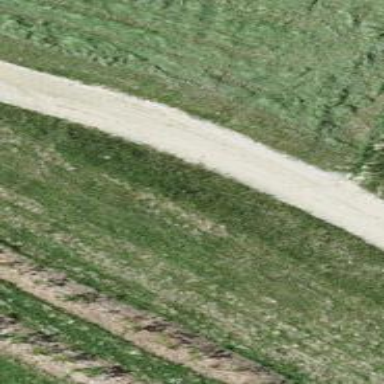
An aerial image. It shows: Gravel track with grade 2 tracktype.